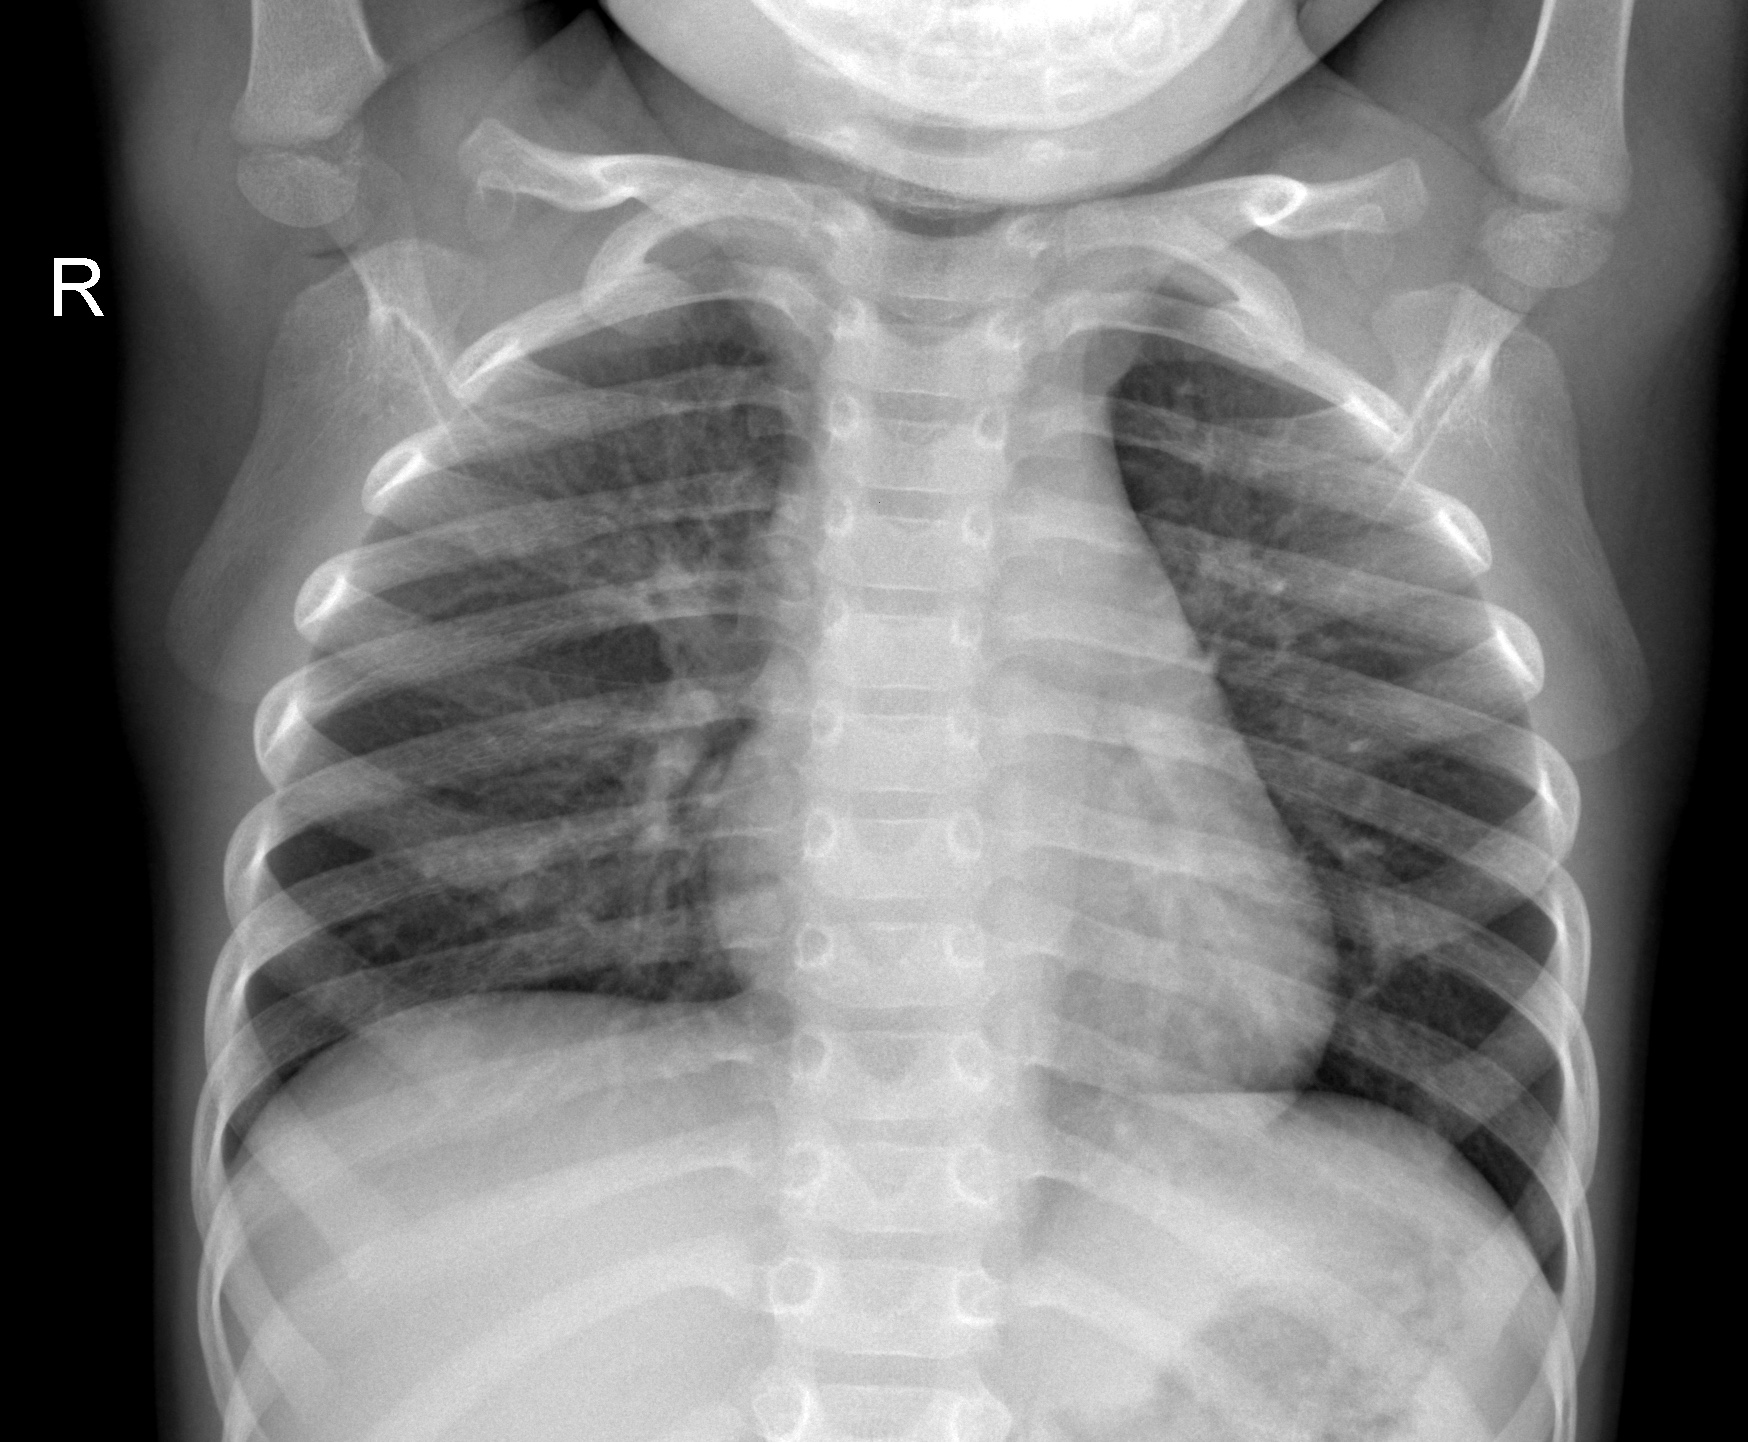
Diagnosis: NORMAL